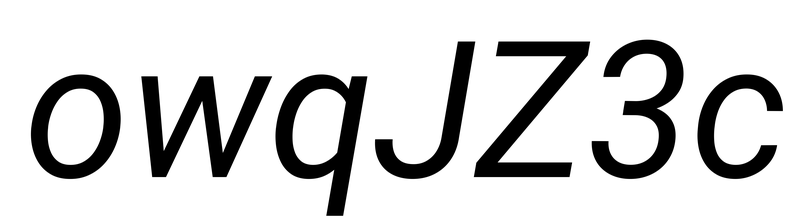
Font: Roboto-Italic_Italic